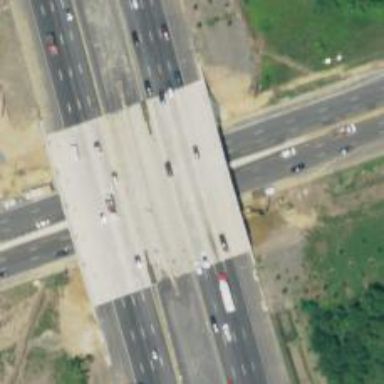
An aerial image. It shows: Trunk highway with expressway features.